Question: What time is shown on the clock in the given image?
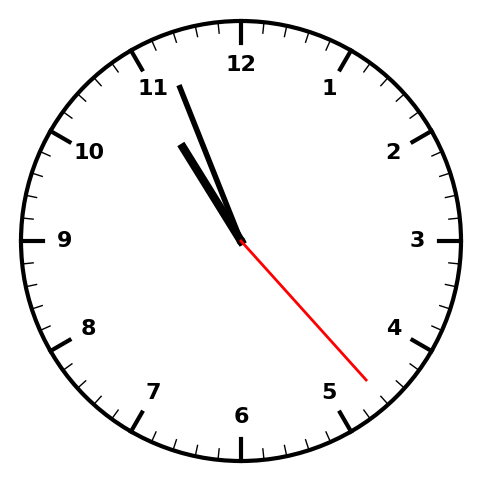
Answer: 10:56:23